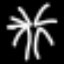
Label: palm tree